Question: Several days ago,I post a question here about <URL>
Then someone provide a link-- <URL> for class inheritance by John Resig.
Then I try to use this script.
But I found that object created by this script will have a very deep prototype chain.
I use the example in the blog:
'''
var Person = Class.extend({
init: function(isDancing){
this.dancing = isDancing;
},
dance: function(){
return this.dancing;
}
});
var Ninja = Person.extend({
init: function(){
this._super( false );
},
dance: function(){
// Call the inherited version of dance()
return this._super();
},
swingSword: function(){
return true;
}
});
var n=new Ninja(true);
console.dir(n);
'''
With firebug I found this:

So I wonder does the depth of the prototype chain for an object affect the performance?
It seem there is a Endless loop.
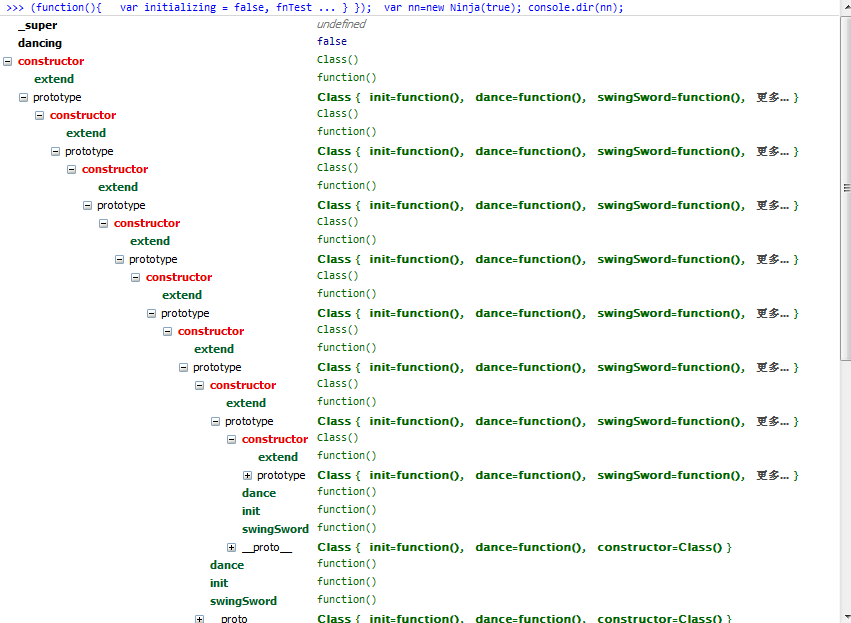
Answer: The prototype of a constructor is the same constructor. So yes, you are looking at an endless loop.
However browsers don't follow the constructor chain when resolving object's members, it has an internal pointer (sometimes called '__PROTO__' but don't count on it) which is actually used. A JavaScript engine might also opt to compile to machine code which resolves the possible members in advance so no chain at all exists during actual execution.
I strongly doubt that you will experience any slow-down at all.